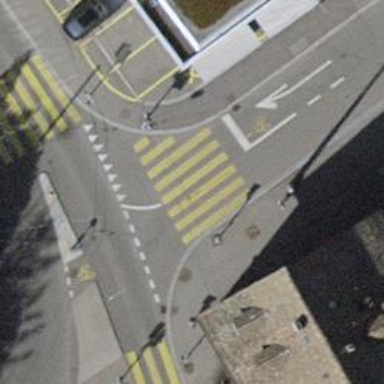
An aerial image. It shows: Kerb barrier.